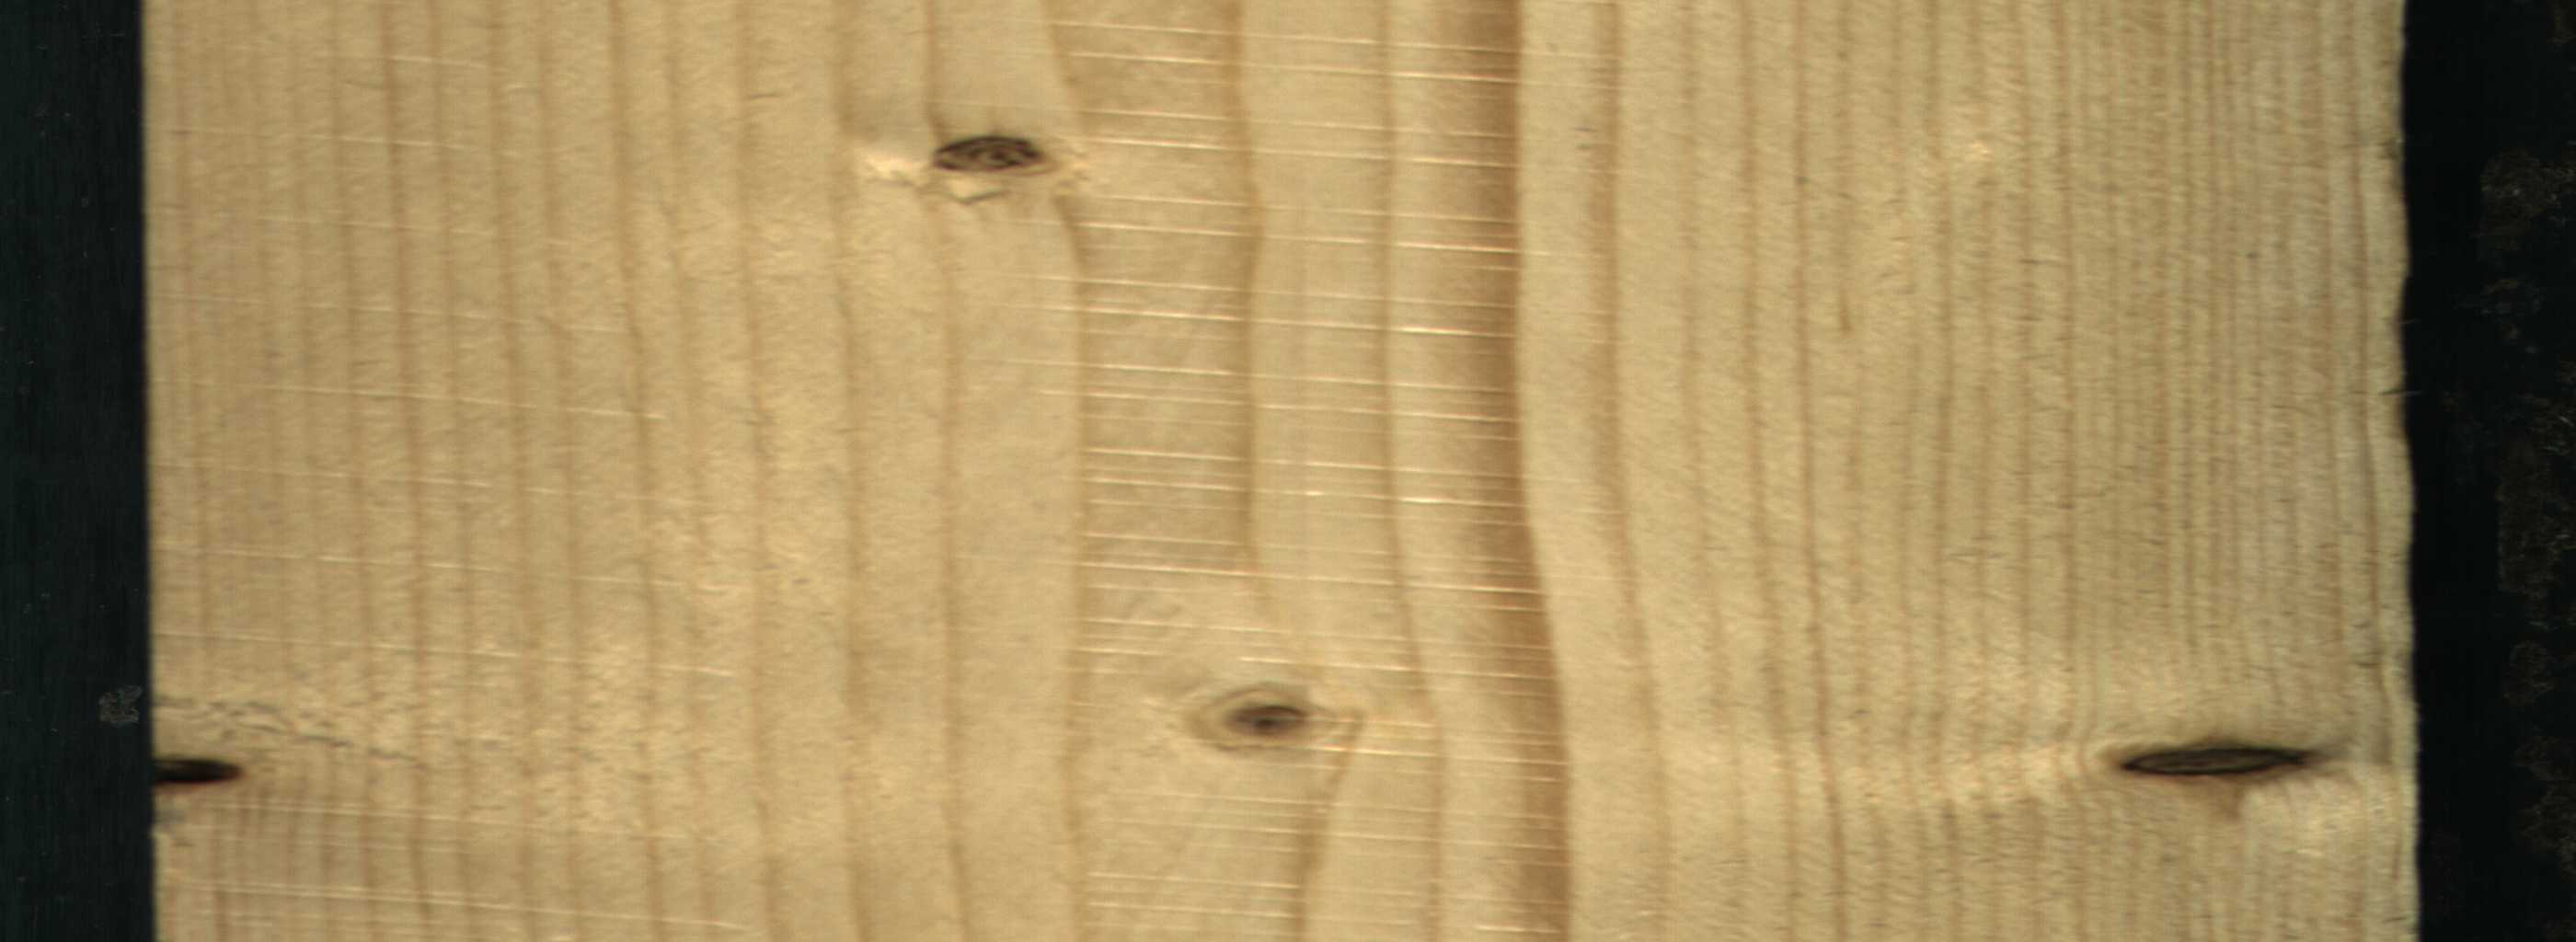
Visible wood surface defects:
Knot_missing
Dead_Knot
Dead_Knot
Live_Knot